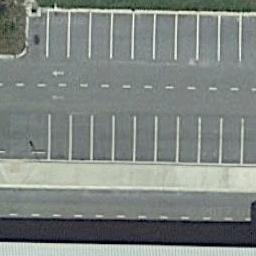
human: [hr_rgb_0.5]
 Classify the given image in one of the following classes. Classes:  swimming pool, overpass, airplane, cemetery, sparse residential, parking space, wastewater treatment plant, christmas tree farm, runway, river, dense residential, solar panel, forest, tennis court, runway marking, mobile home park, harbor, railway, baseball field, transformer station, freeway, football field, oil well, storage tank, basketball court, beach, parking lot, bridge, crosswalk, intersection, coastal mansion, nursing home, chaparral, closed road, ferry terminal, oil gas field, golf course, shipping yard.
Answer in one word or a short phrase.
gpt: parking space